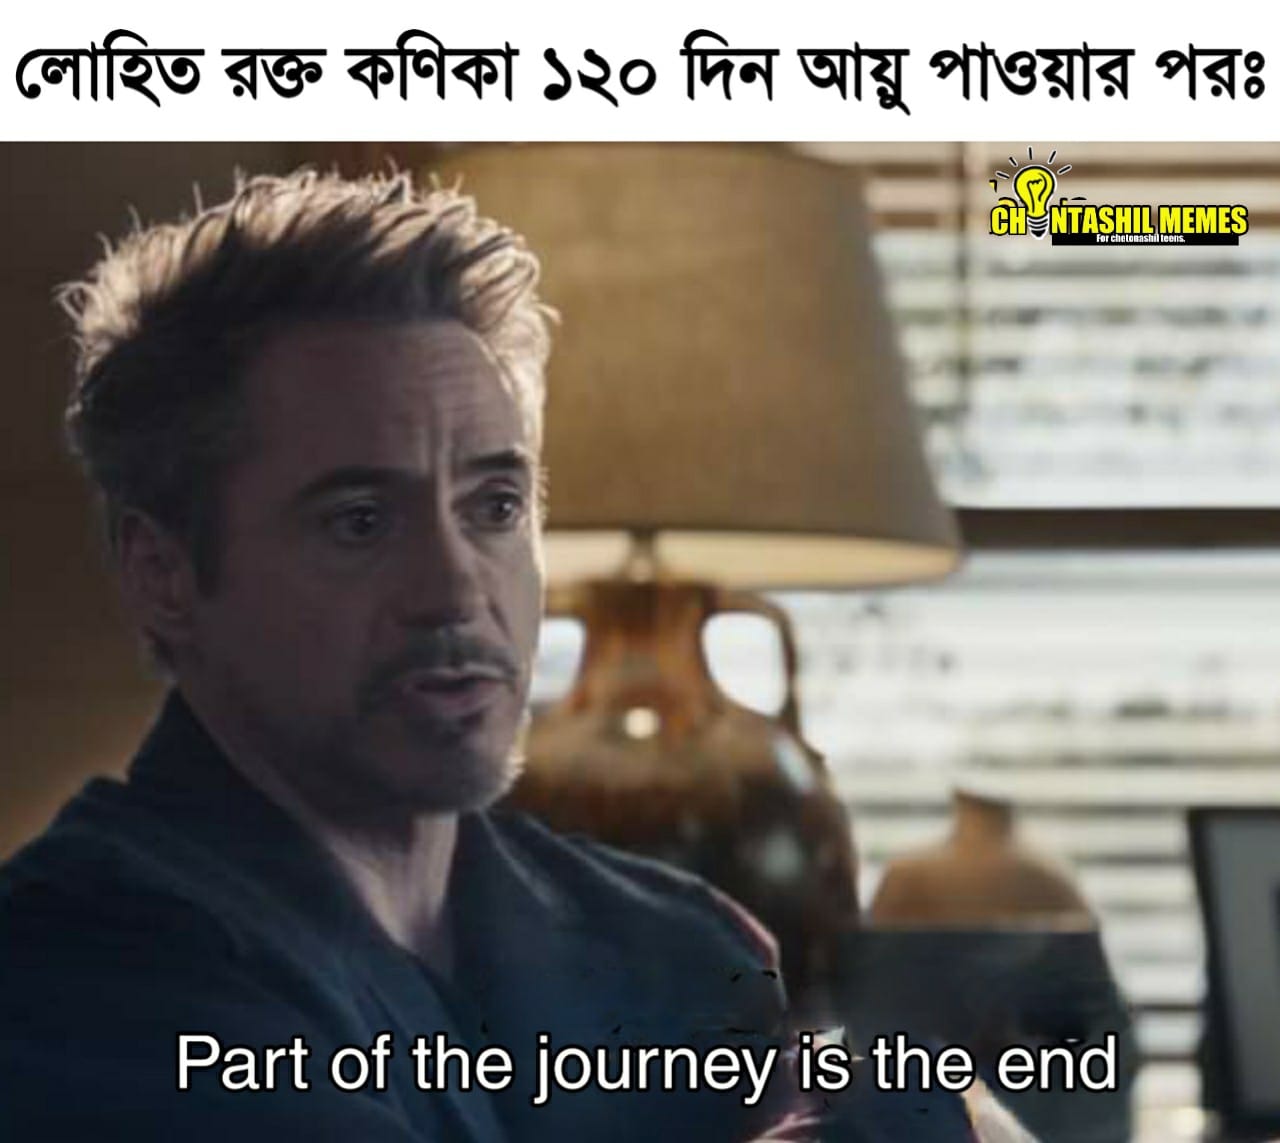
Caption: লোহিত রক্ত কণিকা ১২০ দিন আয়ু পাওয়ার পরঃ    Part of the journey is the end
Label: non-hate